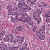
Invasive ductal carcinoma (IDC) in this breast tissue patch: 1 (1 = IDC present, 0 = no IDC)